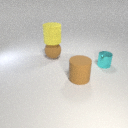
large brown rubber sphere behind small cyan metal cylinder